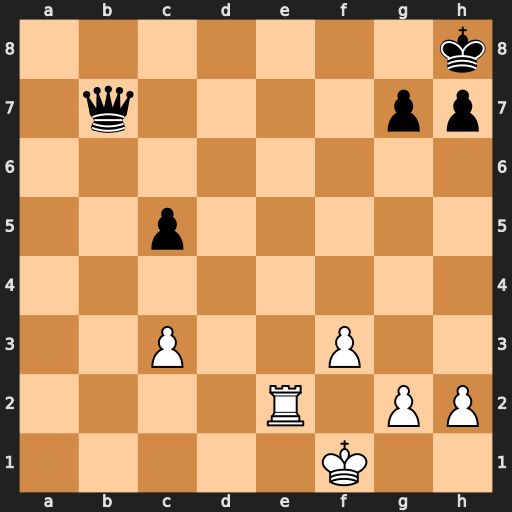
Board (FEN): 7k/1q4pp/8/2p5/8/2P2P2/4R1PP/5K2
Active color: w
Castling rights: -
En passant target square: -
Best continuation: Re8#